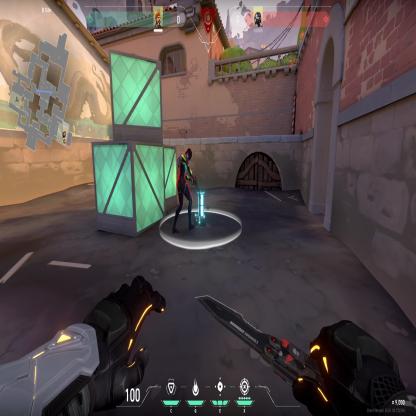
Label: planted spike ; enemy